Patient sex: M
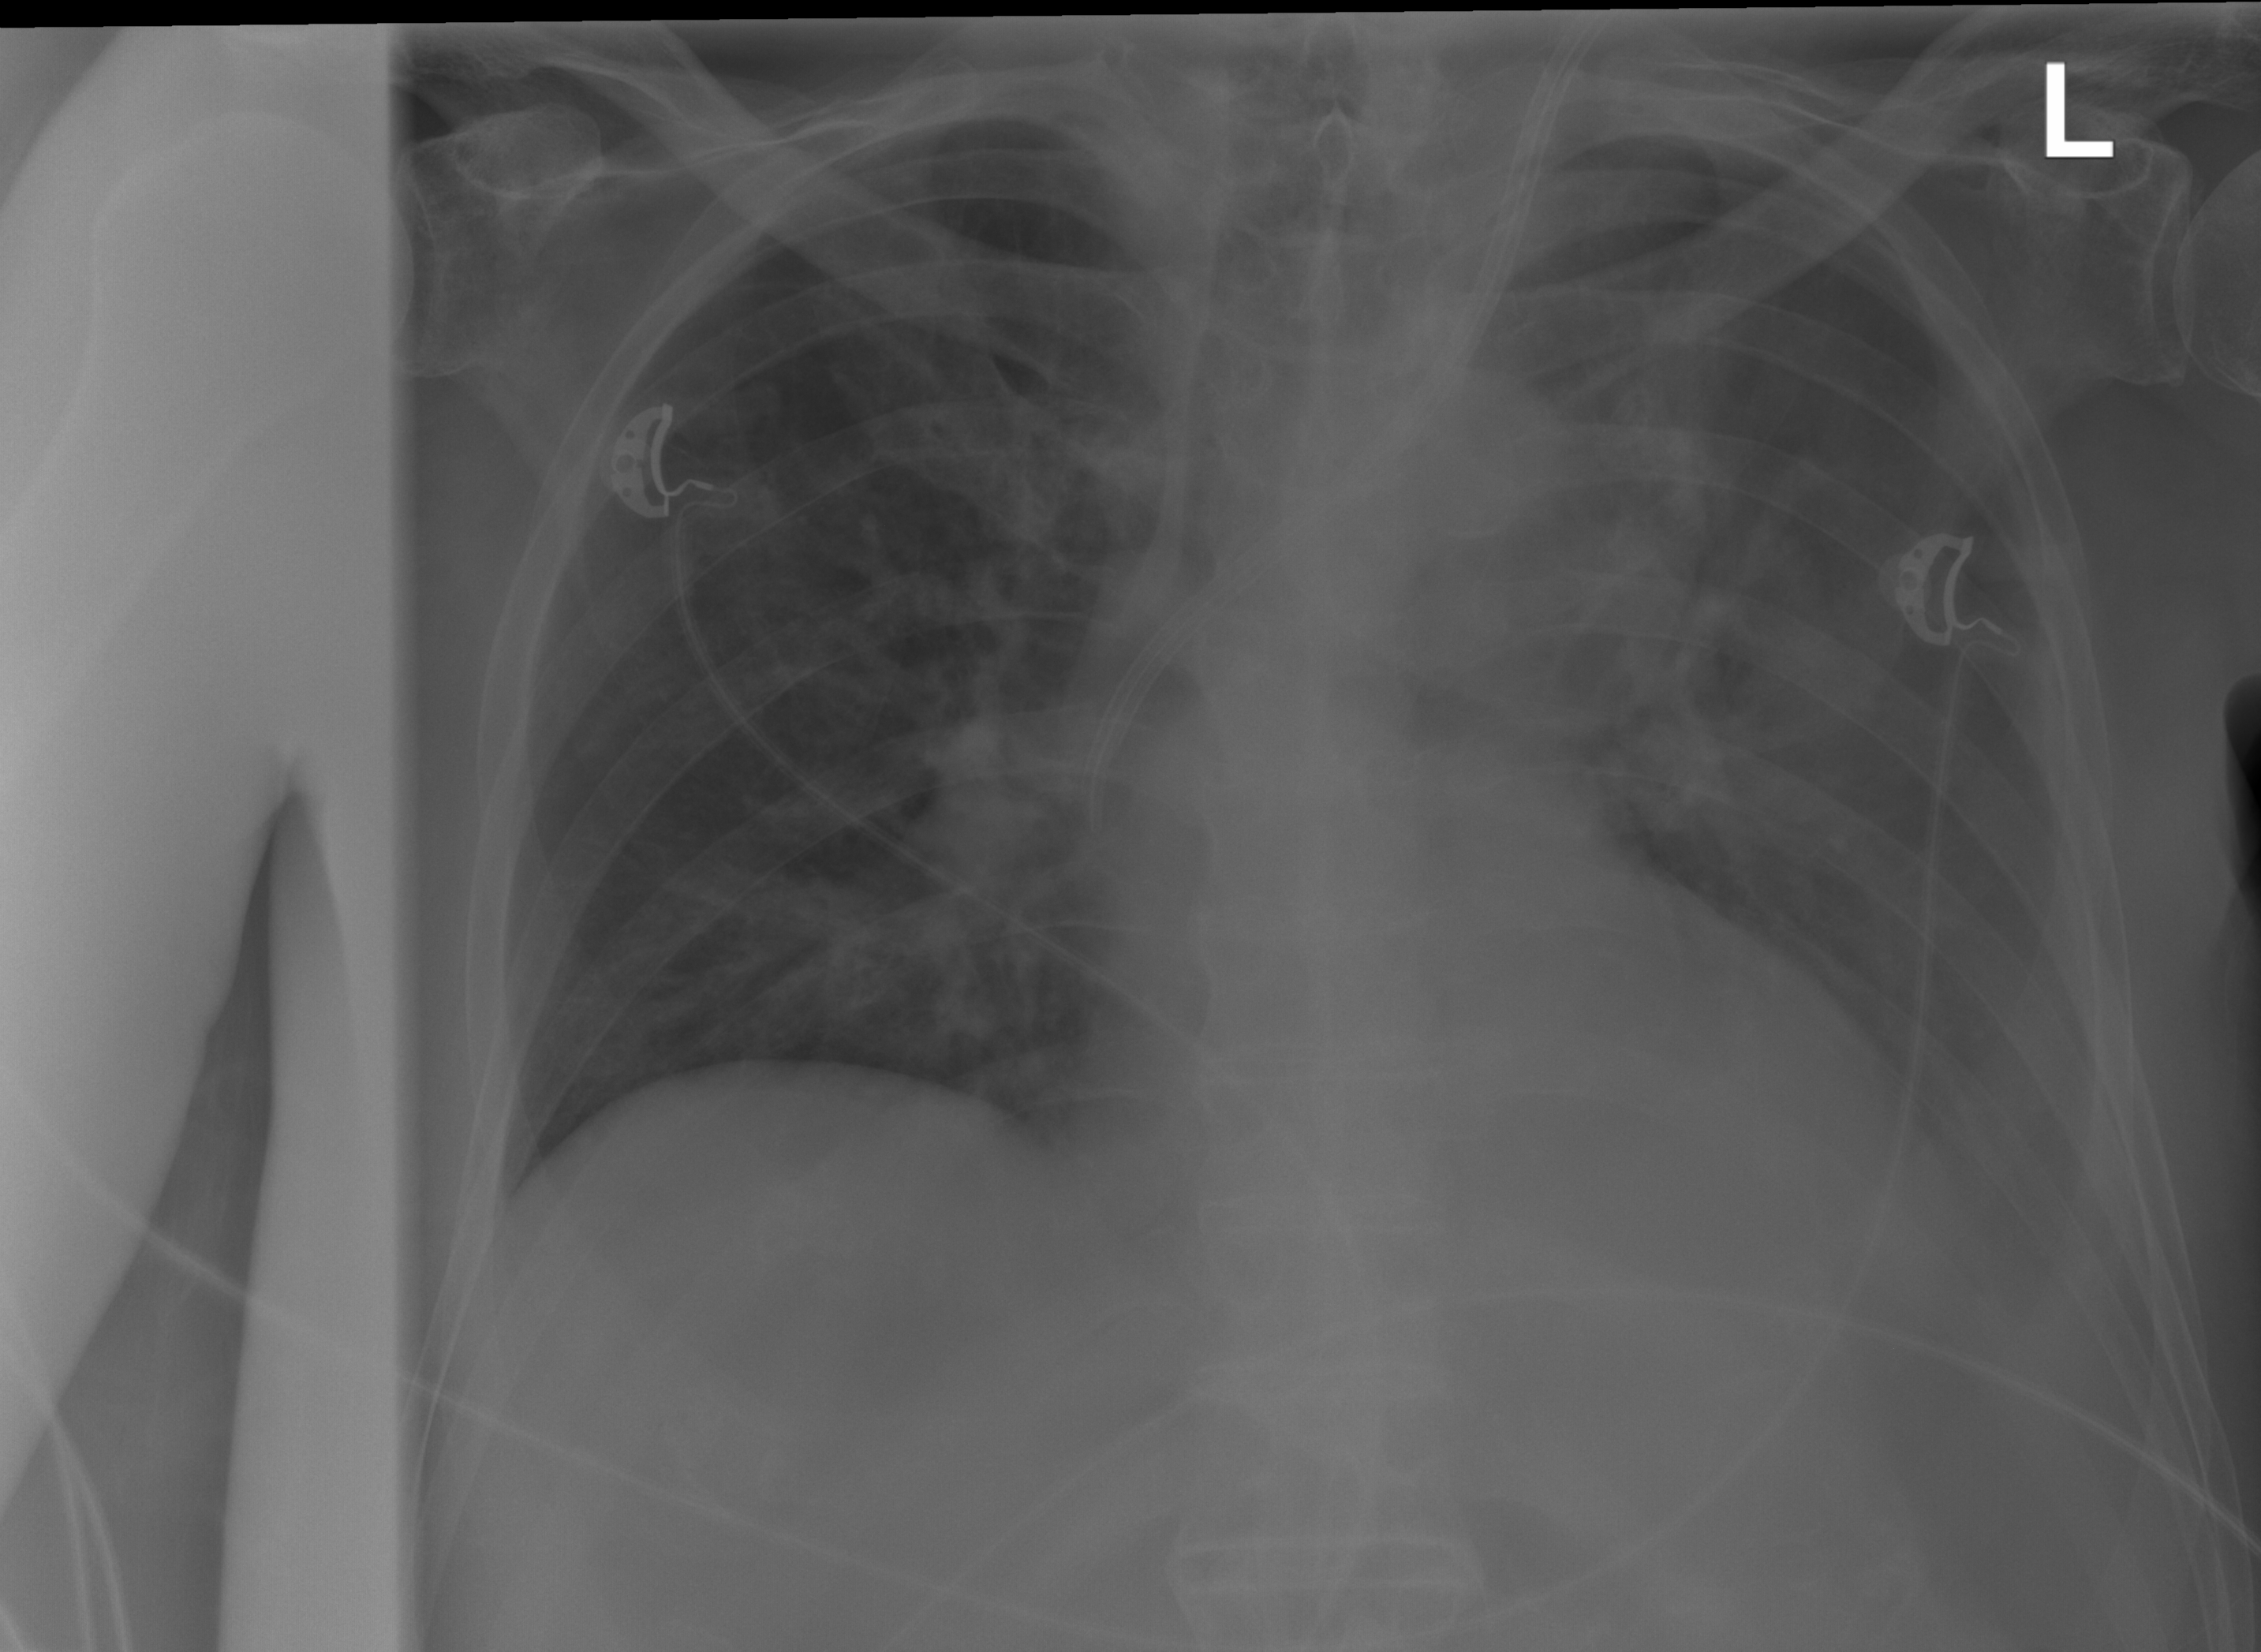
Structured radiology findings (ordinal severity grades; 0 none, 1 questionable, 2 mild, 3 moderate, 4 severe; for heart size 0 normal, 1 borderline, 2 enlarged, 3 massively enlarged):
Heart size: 0
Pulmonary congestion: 0
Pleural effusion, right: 0
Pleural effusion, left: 3
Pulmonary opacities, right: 1
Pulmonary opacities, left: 1
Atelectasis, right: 0
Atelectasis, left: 2